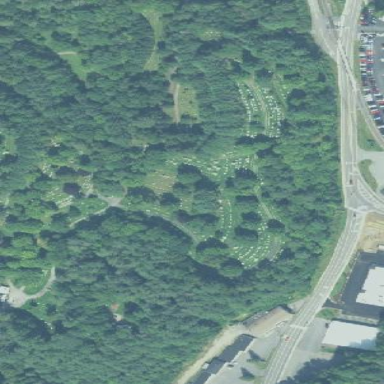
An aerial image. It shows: Cemetery.